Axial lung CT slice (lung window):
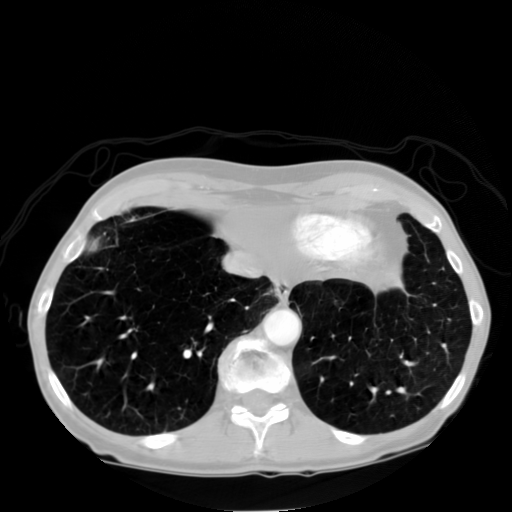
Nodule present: no